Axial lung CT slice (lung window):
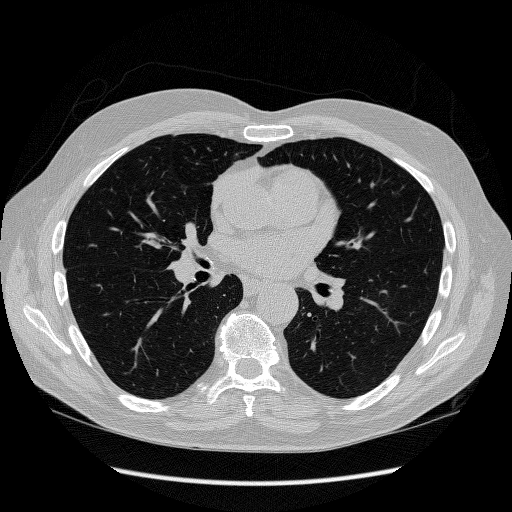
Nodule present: no